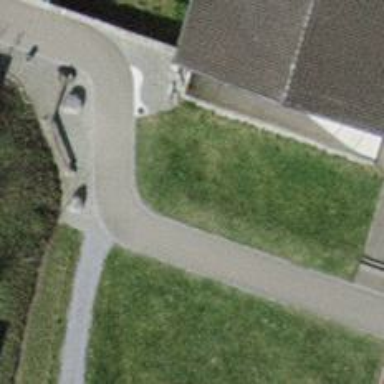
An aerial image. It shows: Footway.